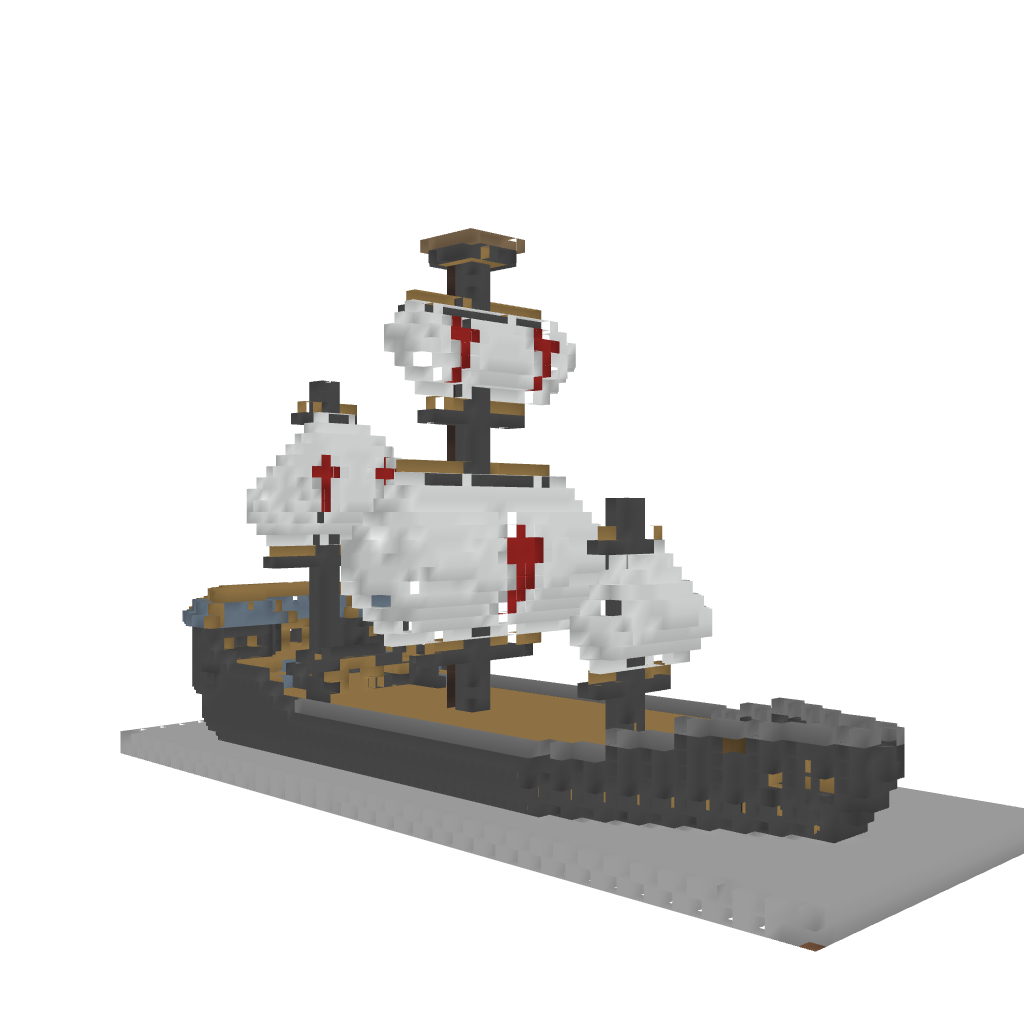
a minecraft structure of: The ship of the Templars